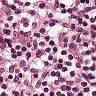
Metastatic tissue present: no